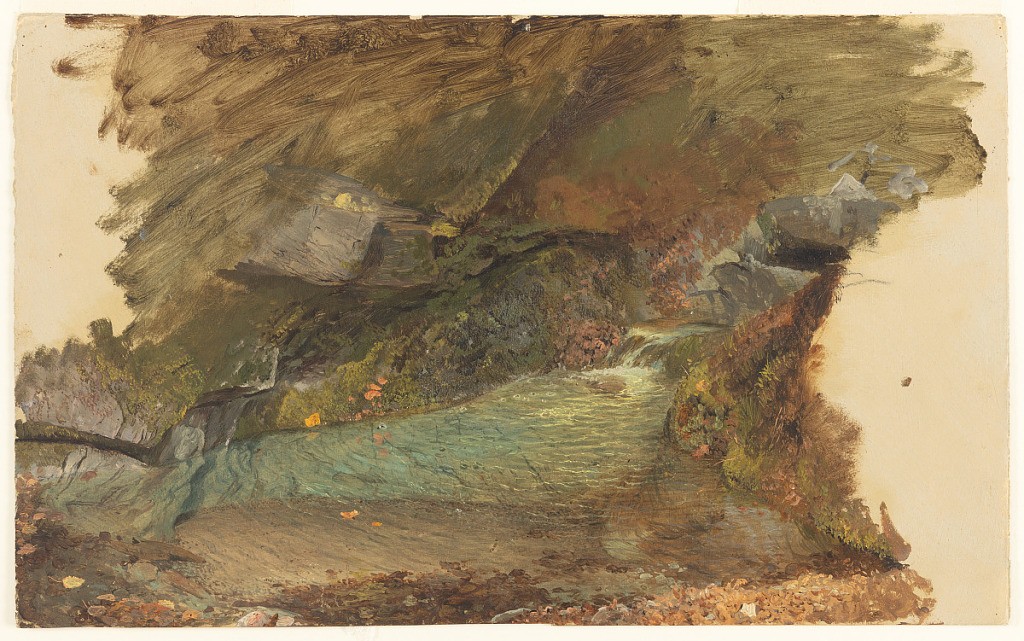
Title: Woodland Waterfall, Vermont
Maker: Frederic Edwin Church, American, 1826–1900
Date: October 1865
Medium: Brush and oil, black crayon on off-white paperboard
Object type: Drawing
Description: Landscape sketch showing a view of a stream and small waterfall in a woodland setting, likely in Vermont. At center right, water cascades over the small fall and into a clear, rippling pool that flows toward the viewer and center. Along the lower margin, the rocky bank, strewn with fallen autumn leaves, is visible. Moss and vegetation grows on the steep rocky banks, at left and right. The view dematerializes in its upper portions, becoming an assemblage of green and brown brushstrokes. The creamy-gray ground is visible along the left and right margins.